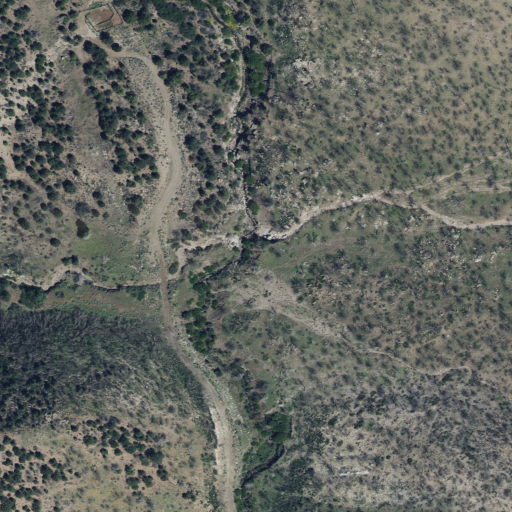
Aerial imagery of valley in Utah named Grassy Flat Canyon containing evergreen forest, open development, low intensity development, shrub, and medium intensity development